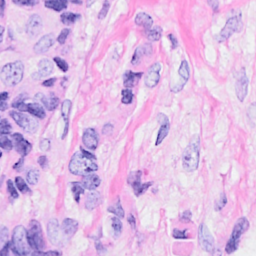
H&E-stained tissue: Breast